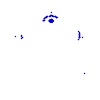
Particle: electron